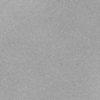
Label: dusty